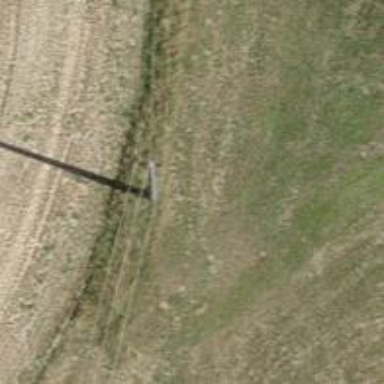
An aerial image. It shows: Power line is depicted.